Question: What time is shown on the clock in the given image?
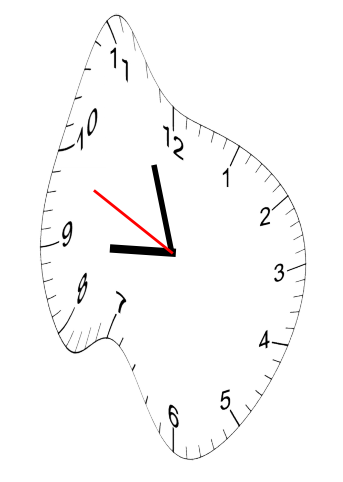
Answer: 08:56:49